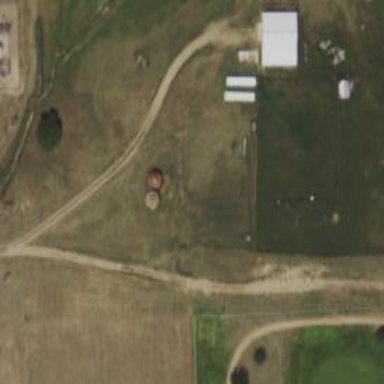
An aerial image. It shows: Silo.